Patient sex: M
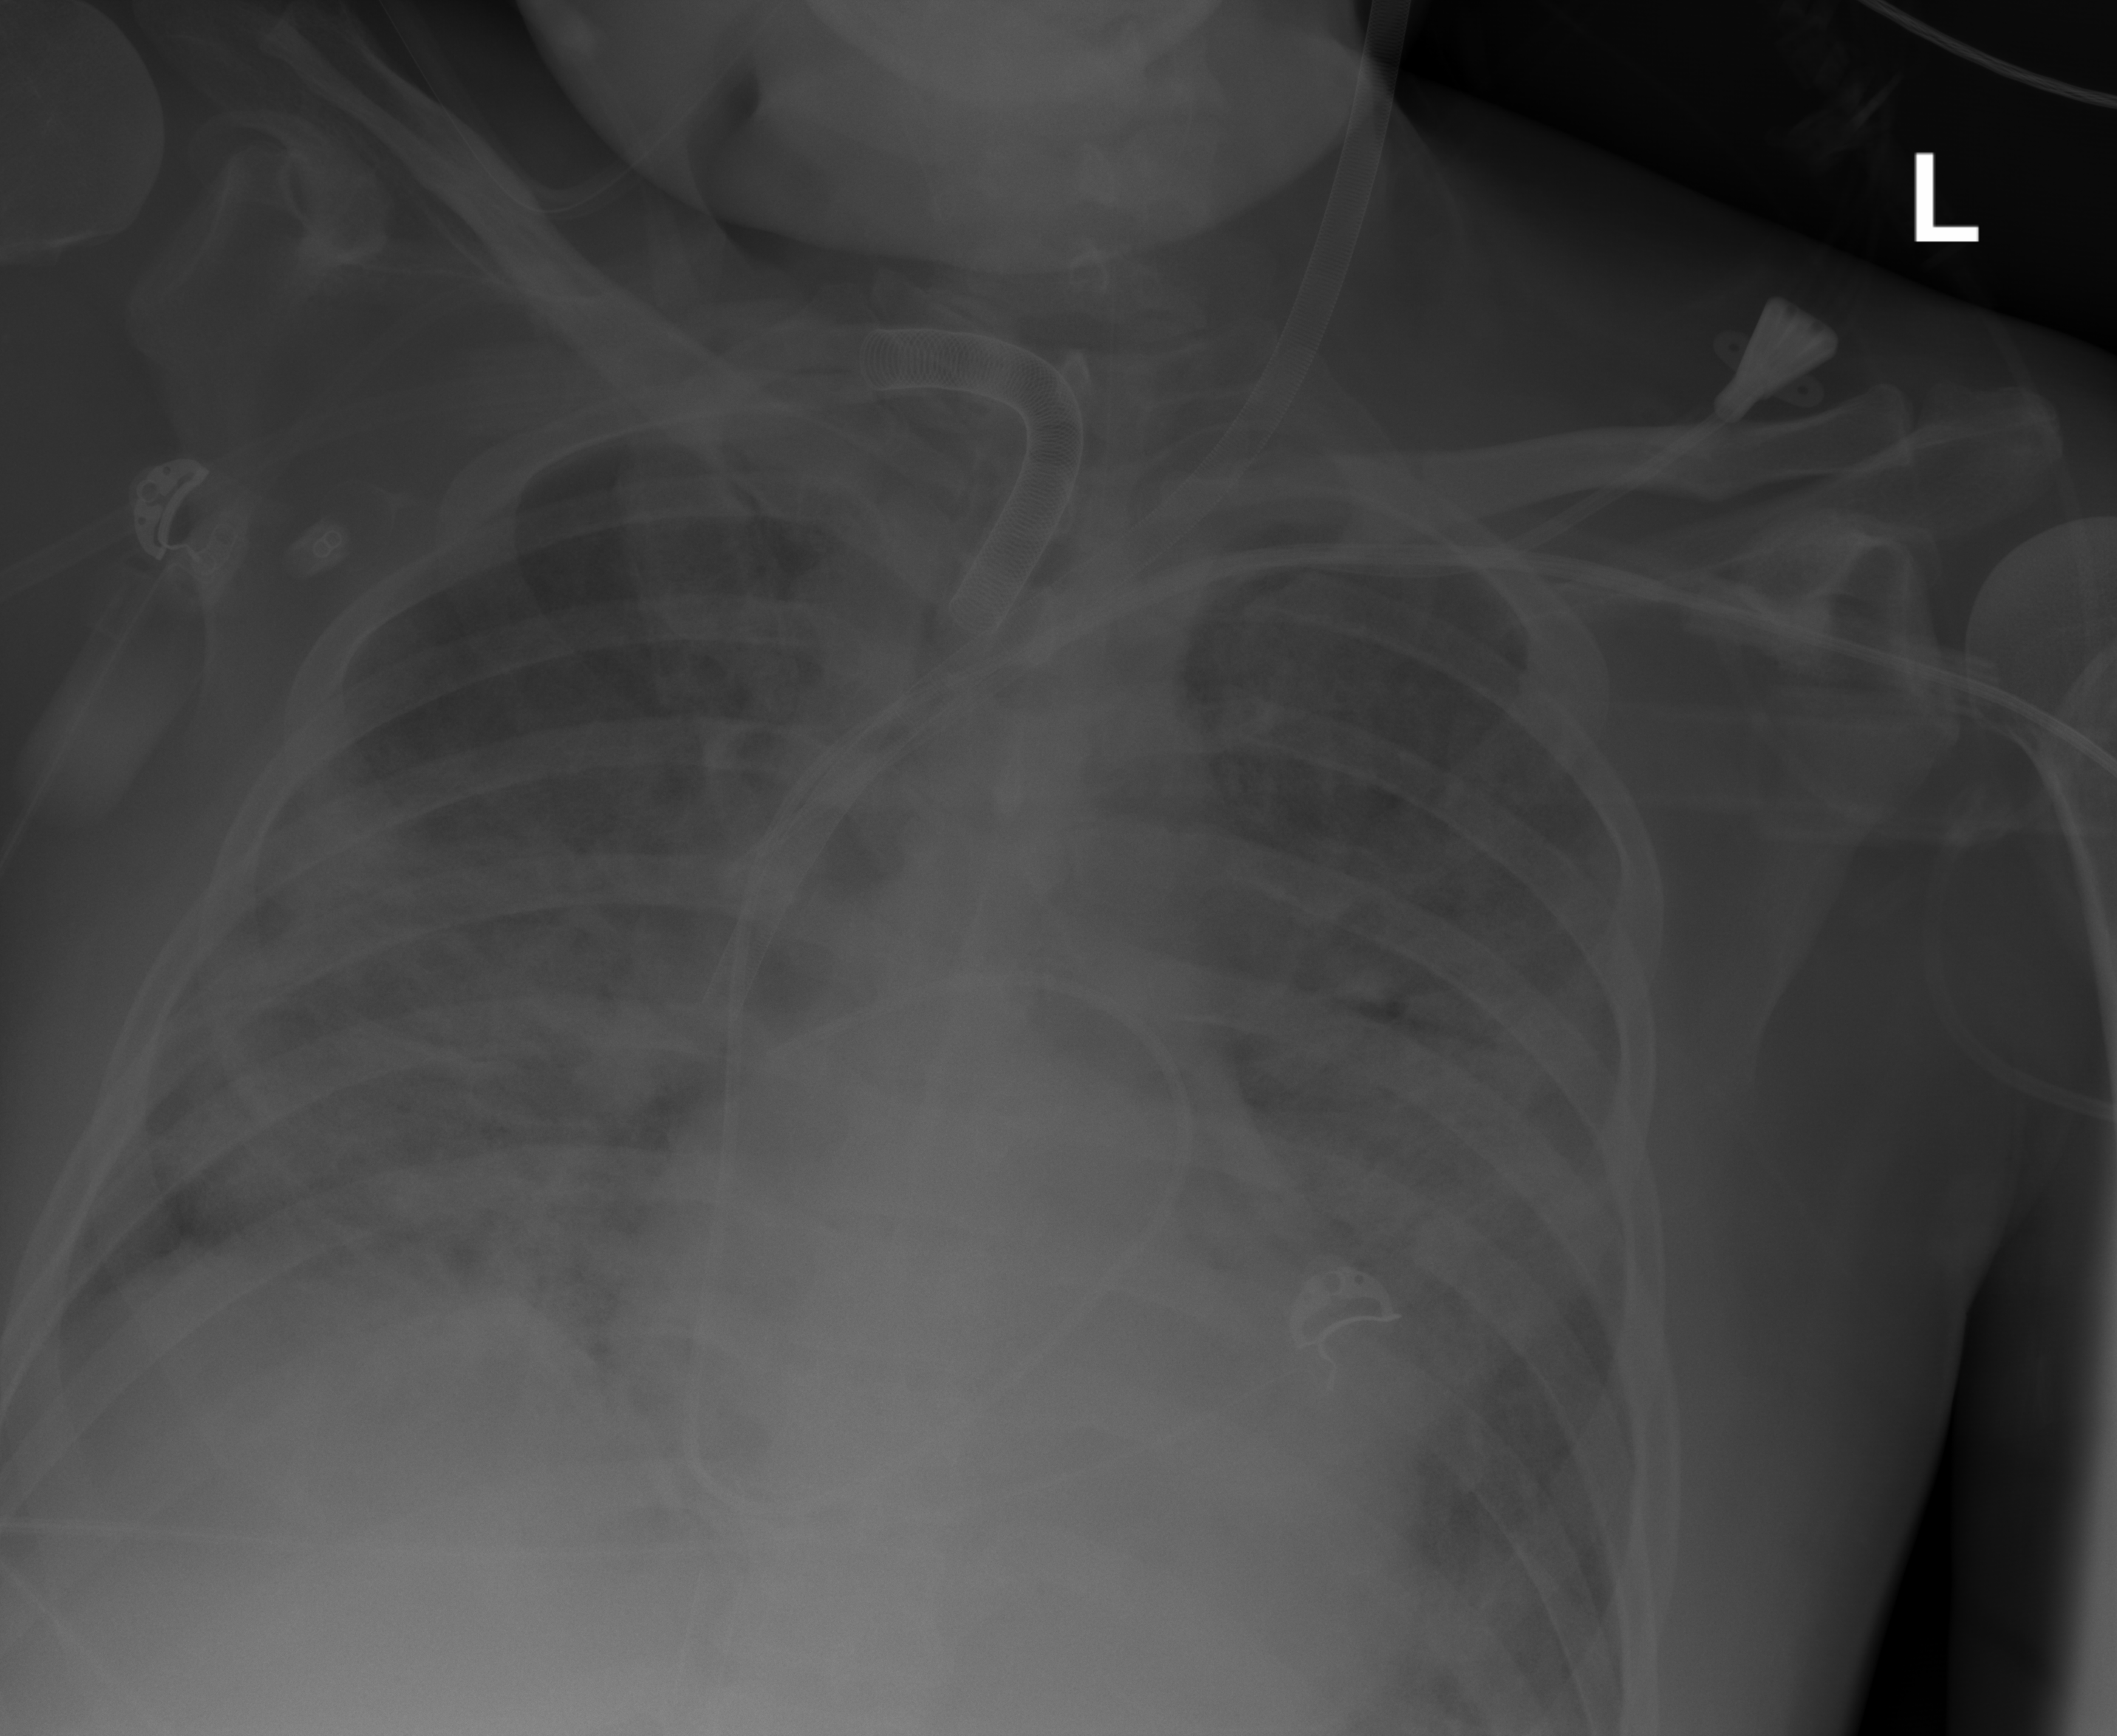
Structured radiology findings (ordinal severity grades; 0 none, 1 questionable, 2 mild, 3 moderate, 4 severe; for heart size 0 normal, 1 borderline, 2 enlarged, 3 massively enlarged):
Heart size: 0
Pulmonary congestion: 0
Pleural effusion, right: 0
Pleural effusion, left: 0
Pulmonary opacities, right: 4
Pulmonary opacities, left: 4
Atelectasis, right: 3
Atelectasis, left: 3